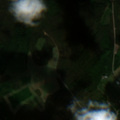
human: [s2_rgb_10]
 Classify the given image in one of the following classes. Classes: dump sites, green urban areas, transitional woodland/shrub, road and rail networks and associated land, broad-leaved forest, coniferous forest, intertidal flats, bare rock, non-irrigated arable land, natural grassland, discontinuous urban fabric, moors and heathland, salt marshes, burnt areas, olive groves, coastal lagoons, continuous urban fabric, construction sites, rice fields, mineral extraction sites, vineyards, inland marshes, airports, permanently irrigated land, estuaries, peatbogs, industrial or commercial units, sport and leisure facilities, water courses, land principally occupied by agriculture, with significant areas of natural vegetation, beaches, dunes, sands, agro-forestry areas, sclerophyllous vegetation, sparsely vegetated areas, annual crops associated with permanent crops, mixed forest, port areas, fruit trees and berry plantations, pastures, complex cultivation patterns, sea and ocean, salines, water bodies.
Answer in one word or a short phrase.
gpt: non-irrigated arable land, coniferous forest, mixed forest